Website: crate-barrel
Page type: delivery-shipping
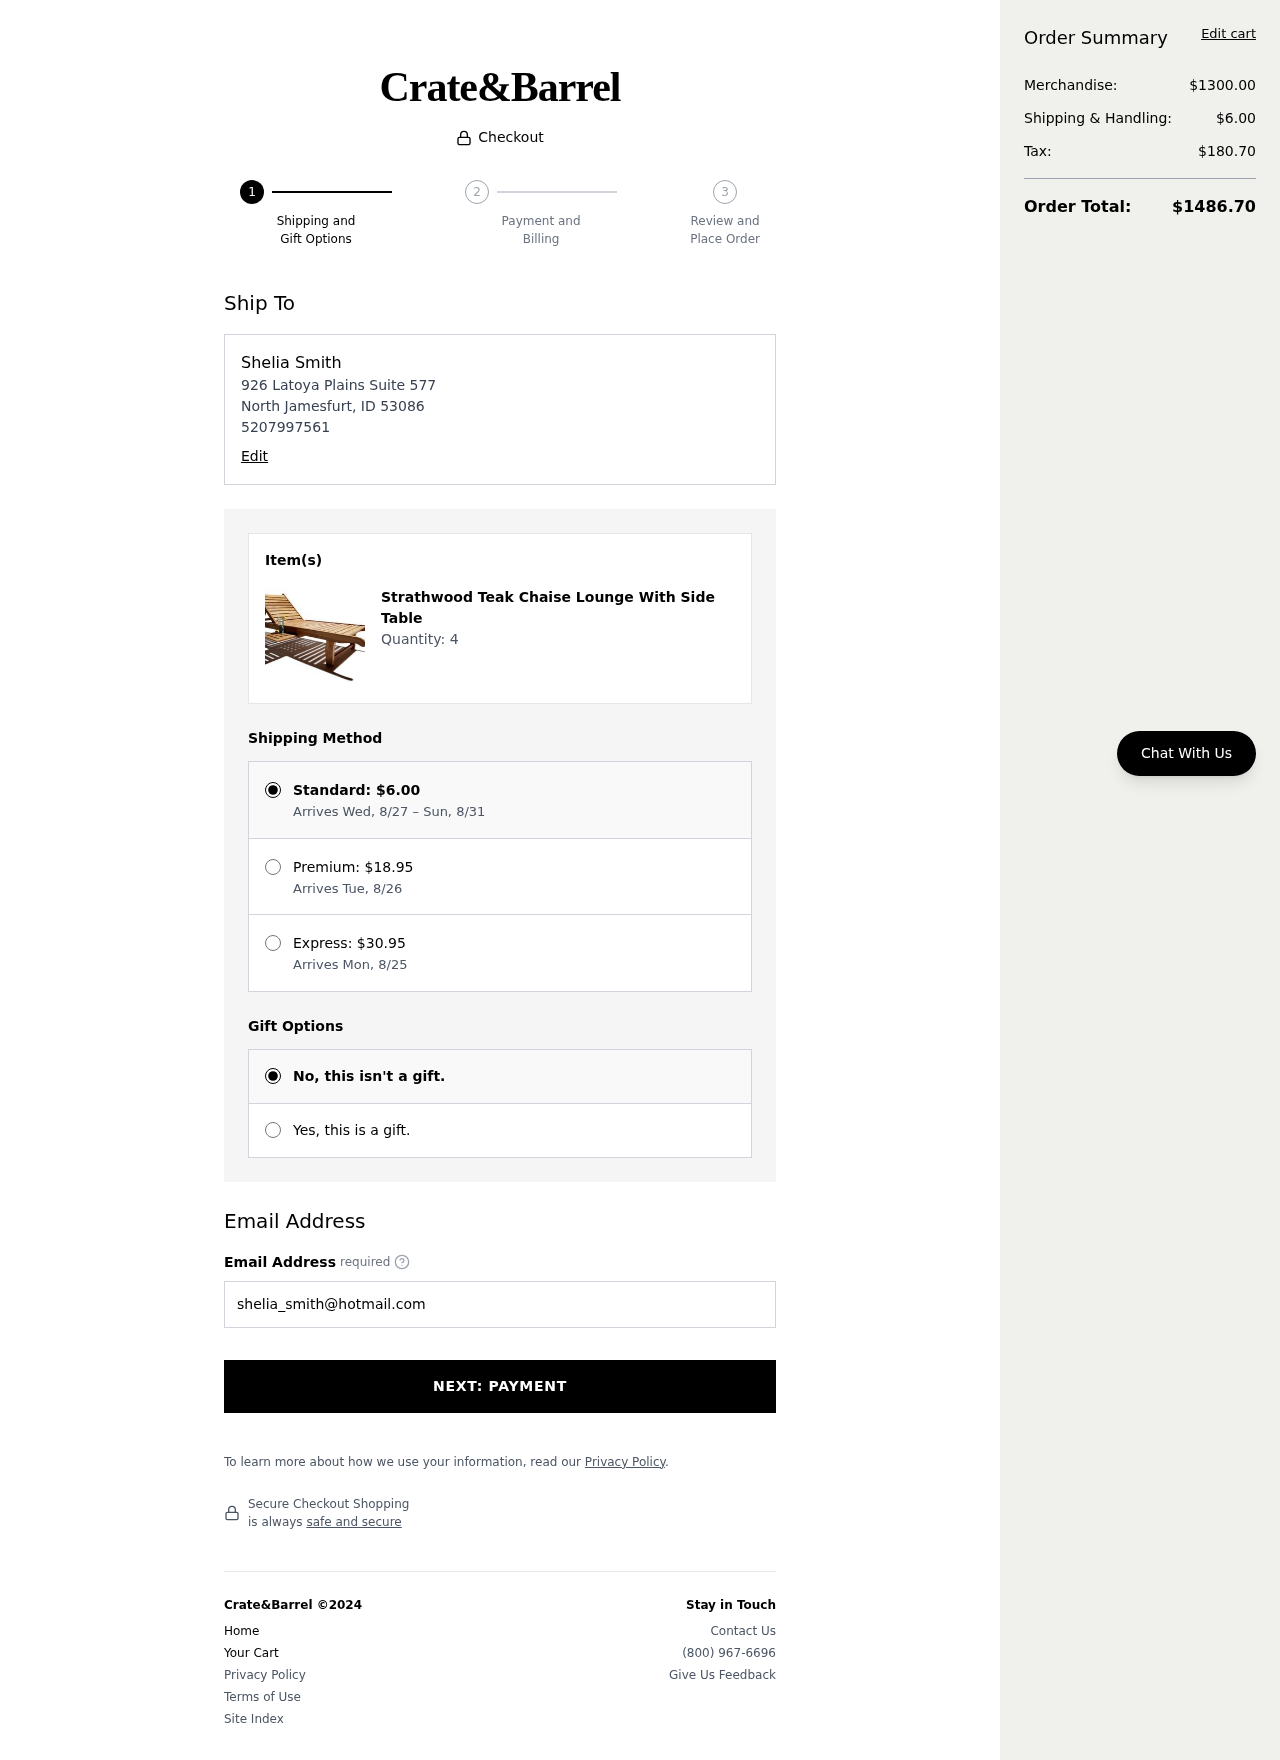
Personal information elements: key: PII_EMAIL
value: shelia_smith@hotmail.com
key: PII_FULLNAME
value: Shelia Smith
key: PII_PHONE
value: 5207997561
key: PII_STREET
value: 926 Latoya Plains Suite 577
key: PII_CITY_STATE_ZIP
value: North Jamesfurt, ID 53086
Product elements: key: PRODUCT1_NAME
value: Strathwood Teak Chaise Lounge With Side Table
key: PRODUCT1_QUANTITY
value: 4
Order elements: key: ORDER_SHIPPING_COST
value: $6.00
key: ORDER_SHIPPING_DATE
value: Arrives Wed, 8/27 – Sun, 8/31
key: ORDER_PREMIUM_SHIPPING
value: $18.95
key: ORDER_PREMIUM_DATE
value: Arrives Tue, 8/26
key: ORDER_EXPRESS_SHIPPING
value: $30.95
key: ORDER_EXPRESS_DATE
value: Arrives Mon, 8/25
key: ORDER_SUBTOTAL
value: $1300.00
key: ORDER_TAX
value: $180.70
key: ORDER_TOTAL
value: $1486.70